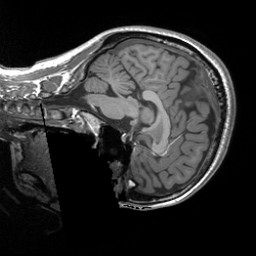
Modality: T1w
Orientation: sagittal
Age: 28
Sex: female
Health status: healthy
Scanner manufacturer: siemens
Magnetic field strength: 3 T
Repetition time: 1.9 s
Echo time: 0.00252 s